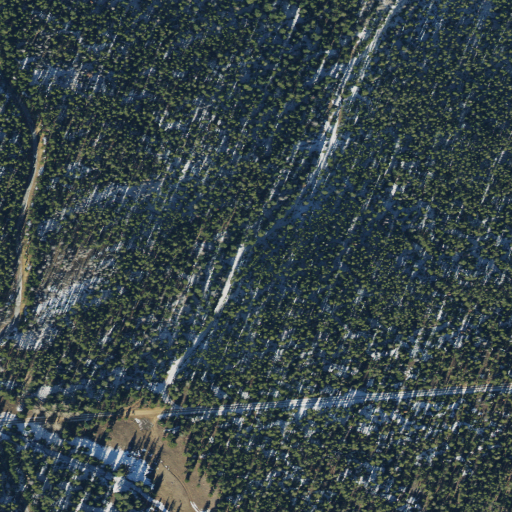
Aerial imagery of plain(s) in Utah named Loggers Cabin Park containing evergreen forest, open development, and low intensity development